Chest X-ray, AP view. Patient: 62 years old, sex F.
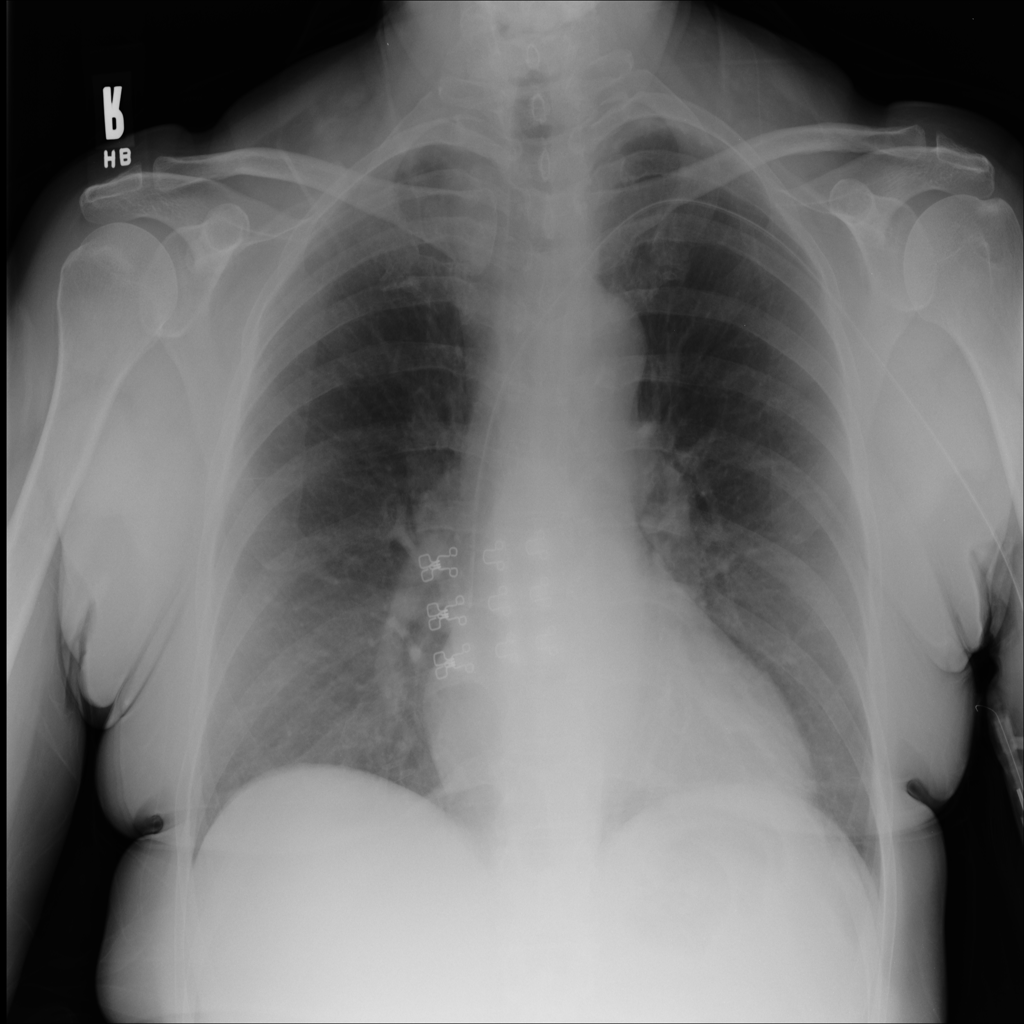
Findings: No Finding